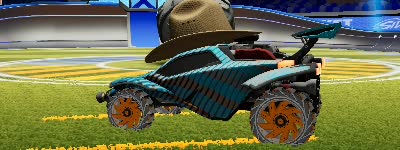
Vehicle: octane